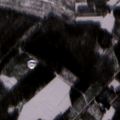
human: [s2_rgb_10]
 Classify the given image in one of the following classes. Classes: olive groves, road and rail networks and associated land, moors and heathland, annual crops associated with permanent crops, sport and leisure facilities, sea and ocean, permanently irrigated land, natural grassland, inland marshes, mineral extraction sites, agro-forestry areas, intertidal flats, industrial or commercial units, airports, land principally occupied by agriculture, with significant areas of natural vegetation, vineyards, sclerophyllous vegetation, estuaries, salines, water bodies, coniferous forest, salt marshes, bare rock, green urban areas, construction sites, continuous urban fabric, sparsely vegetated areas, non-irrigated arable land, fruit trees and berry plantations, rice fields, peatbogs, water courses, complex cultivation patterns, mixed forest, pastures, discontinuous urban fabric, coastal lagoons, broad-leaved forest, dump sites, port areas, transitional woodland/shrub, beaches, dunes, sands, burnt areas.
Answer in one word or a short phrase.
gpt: land principally occupied by agriculture, with significant areas of natural vegetation, coniferous forest, mixed forest, transitional woodland/shrub